Question: I am trying to change the ticks in a subplot: the result is in the image below.
I use the following code:
'''
plt.subplot(2,2,1)
plt.scatter(d,d1,c=chi,s=25,edgecolor='')
plt.xticks(tic,lab)
plt.vlines(dm,min(d1),max(d1),color='b')
plt.vlines(dma,min(d1),max(d1),color='b')
plt.hlines(d1ma,min(d),max(d),color='b')
plt.hlines(d1ma,min(d),max(d),color='b')
plt.xlabel("$\delta$")
plt.ylabel('$\delta_1$')
plt.colorbar()
plt.subplot(2,2,3)
plt.scatter(d,L,c=chi,s=25,edgecolor='')
plt.xticks(tic,lab)
plt.vlines(dm,min(L),max(L),color='b')
plt.vlines(dma,min(L),max(L),color='b')
plt.hlines(Lm,min(d),max(d),color='b')
plt.hlines(Lma,min(d),max(d),color='b')
plt.xlabel("$\delta^\prime$")
plt.ylabel('L')
plt.colorbar()
plt.subplot(2,2,4)
plt.scatter(d1,L,c=chi,s=25,edgecolor='')
plt.vlines(d1m,min(L),max(L),color='b')
plt.vlines(d1ma,min(L),max(L),color='b')
plt.hlines(Lm,min(d1),max(d1),color='b')
plt.hlines(Lma,min(d1),max(d1),color='b')
plt.xlabel("$\delta_1$")
plt.ylabel('L')
plt.colorbar()
plt.savefig('cnf_lin.png')
plt.show()
'''
to change the ticks in the xaxis I use 'xticks(tik,lab)' where 'tick' and 'lab' are lists containing my new ticks and label, but python (2.7 if it matters) overwrites my labels to the old ones.
What am I doing wrong?

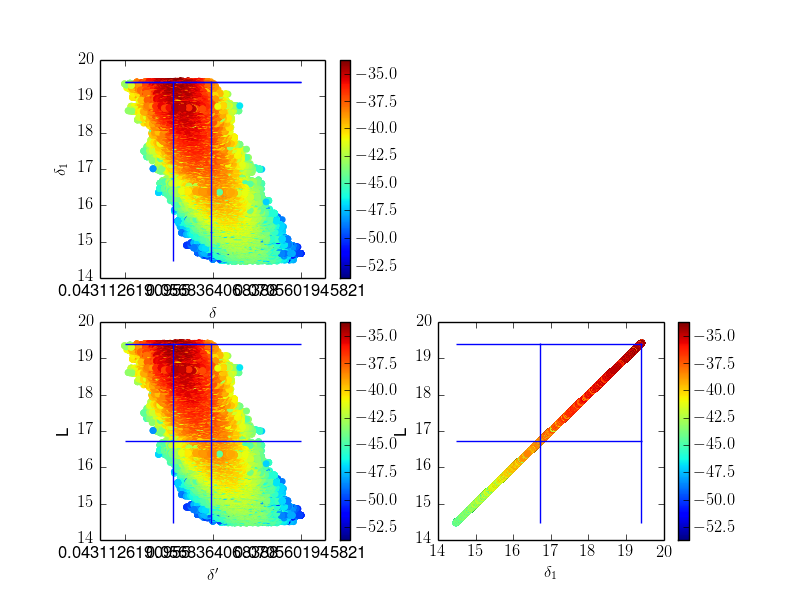
Answer: I solved the problem (thanks anyway): 'xticks' is a method of subplot (I think), so it has to be called in the following way:
'''
a1=plt.subplot(2,2,1)
a1.set_xticks(list) #list contains the new ticks
.... # the rest of the code
'''